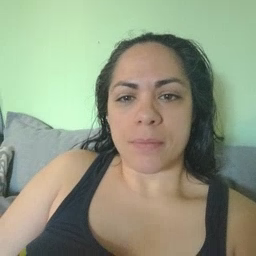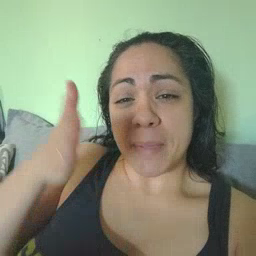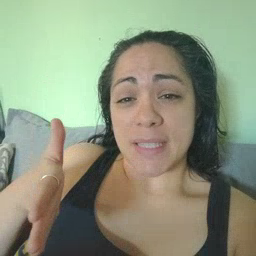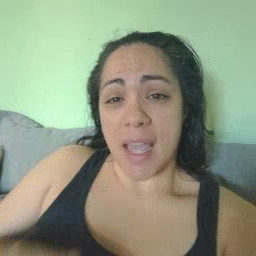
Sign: beside